Question: The 'R' Package 'sf' has an amazing set of functions under the title "Geometric binary predicates" which are described in detail <URL>.
As stated in the link, the functions are recursively applied to all geometries if only one 'sf'-object is provided (see example below)
> If y is missing, 'st_predicate(x, x)' is effectively called, and a square matrix is returned with diagonal elements 'st_predicate(x[i], x[i])'.
Right now however, I'm building some tools where I am bound to 'arcpy' from ArcGIS. What would be a fast way to get a square matrix of all features within the same dataset indicating whether the respective features overlap or not?
'arcpy.SpatialJoin_analysis()' only compares two datasets and 'arcpy.GenerateNearTable_analysis()' as well as 'arcpy.Near_analysis()' only calculate distances between features.
This is how 'st_overlaps()' works in 'R':
'''
library(sf)
#> Warning: Paket 'sf' wurde unter R Version 3.5.2 erstellt
#> Linking to GEOS 3.6.1, GDAL 2.2.3, PROJ 4.9.3
b0 = st_polygon(list(rbind(c(-1,-1), c(1,-1), c(1,1), c(-1,1), c(-1,-1))))
a0 = b0 * 0.8
a1 = a0 * 0.5 + c(2, 0.7)
a2 = a0 + 1
a3 = b0 * 0.5 + c(2, -0.5)
y = st_sfc(a0,a1,a2,a3)
plot(y)
'''

'''
st_overlaps(y,sparse = F)
#> [,1] [,2] [,3] [,4]
#> [1,] FALSE FALSE TRUE FALSE
#> [2,] FALSE FALSE TRUE FALSE
#> [3,] TRUE TRUE FALSE FALSE
#> [4,] FALSE FALSE FALSE FALSE
'''
<URL>
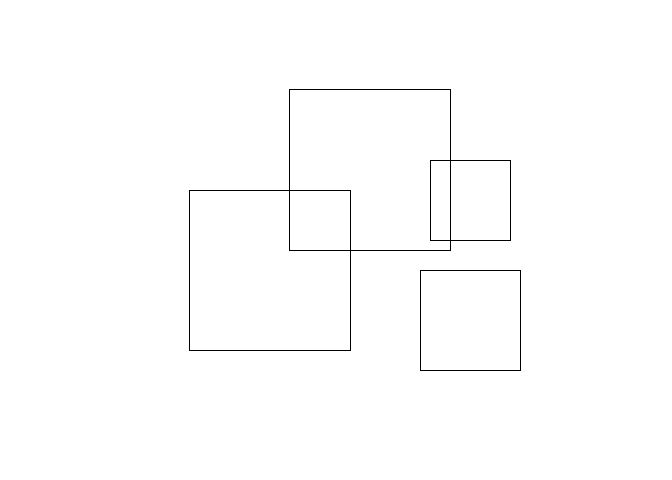
Answer: One way to accomplish this:
1. use the 'intersect' tool to break all the polygons apart where they overlap.
2. Use the 'find duplicates' tool to generate a list of polygons that have the same shape.
3. Join the results of these processes to the original table using the object Ids. Once the joins are in place you'll see overlapping polygons marked with the same value in the 'Feat_Seq' field.
Sample python:
'''
arcpy.analysis.Intersect("test.shp", "test_Intersect", "ONLY_FID", None, "INPUT")
arcpy.management.FindIdentical("test_Intersect", r"test_Intersect_FindIdentical", "Shape", None, 0, "ONLY_DUPLICATES")
arcpy.management.AddJoin("test", "FID", "test_Intersect", "FID_test", "KEEP_ALL")
arcpy.management.AddJoin("test", "test_Intersect.OBJECTID", "test_Intersect_FindIdentical", "IN_FID", "KEEP_ALL")
'''